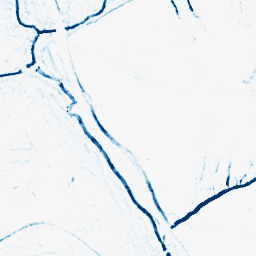
Category: morphological
Decomposition family: morphological_square
Decomposition parameters: operation: closing
size: 5
Upsampling method: linear_exact
Upsampling parameters: scale: 2
Upsampling scale: 2